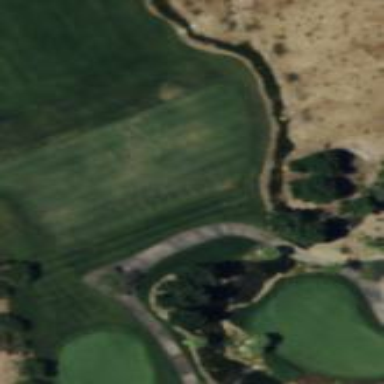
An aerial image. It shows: Grass area designated as golf tee.